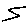
Label: zigzag